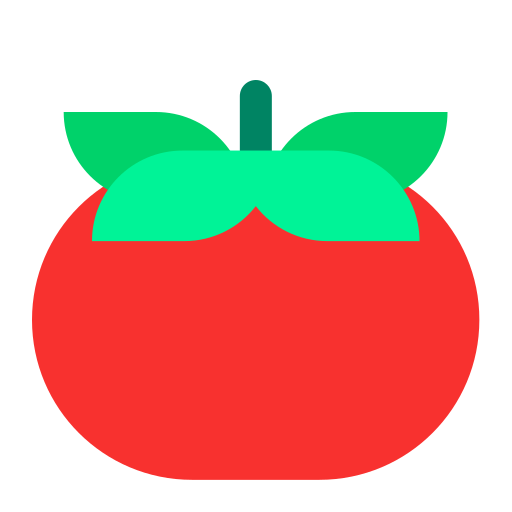
tomato flat